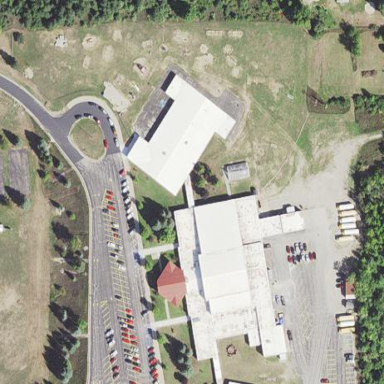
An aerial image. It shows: School building.